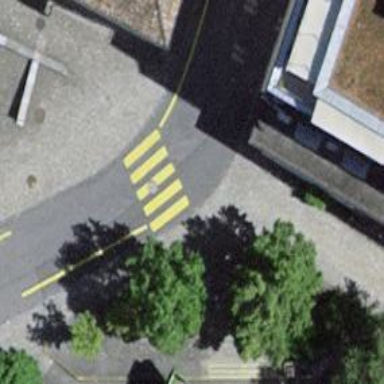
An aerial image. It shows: Uncontrolled zebra crossing with zebra markings.